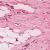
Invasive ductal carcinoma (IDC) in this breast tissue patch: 1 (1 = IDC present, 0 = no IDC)